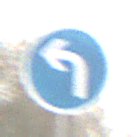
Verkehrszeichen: VorgeschriebeneFahrtrichtungLinks
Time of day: MorningAfternoon
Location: Outdoor (Nature)
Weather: PartlyCloudy
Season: Winter
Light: Natural